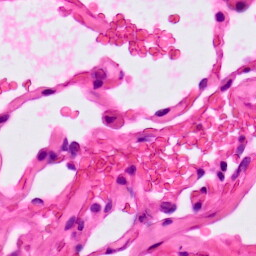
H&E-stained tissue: Lung